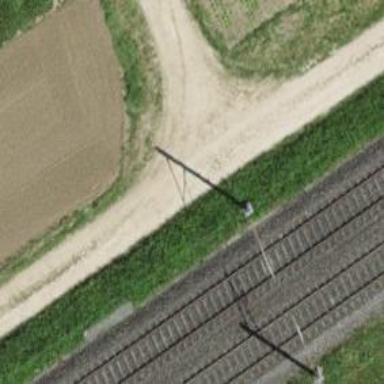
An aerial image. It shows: Track with fine gravel surface. The track has grade2 tracktype.